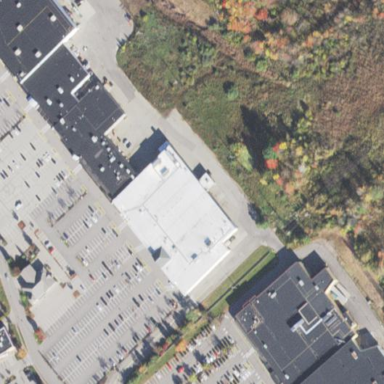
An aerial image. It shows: Supermarket building.